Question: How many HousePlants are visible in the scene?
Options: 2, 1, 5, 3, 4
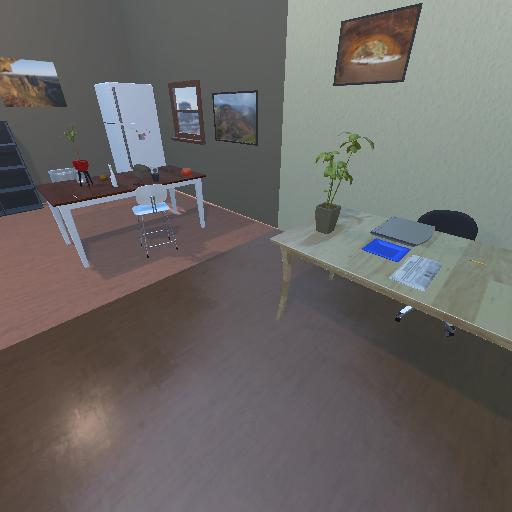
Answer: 2